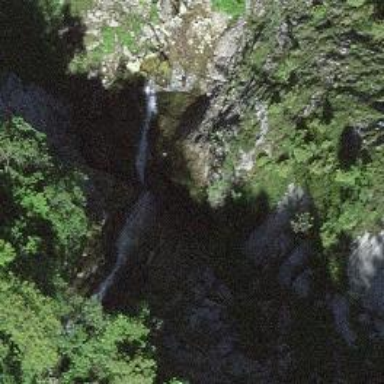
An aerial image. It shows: Beautiful waterfall in nature.